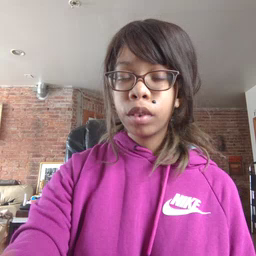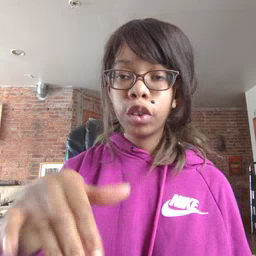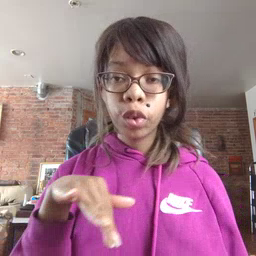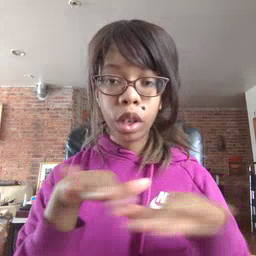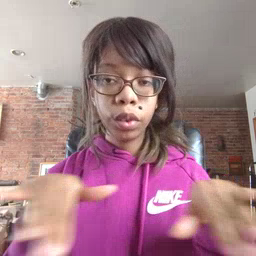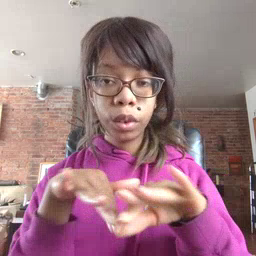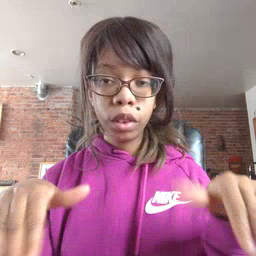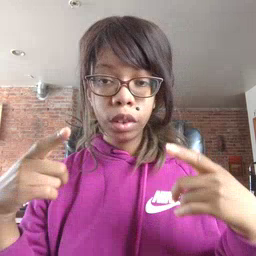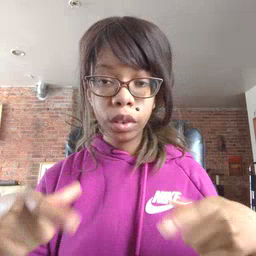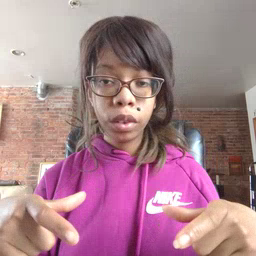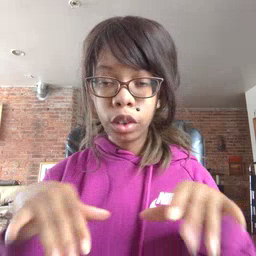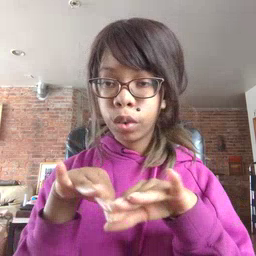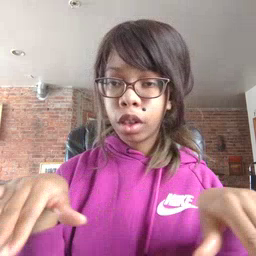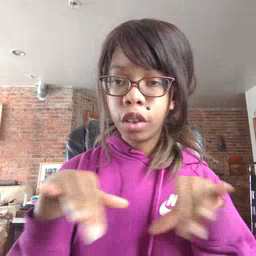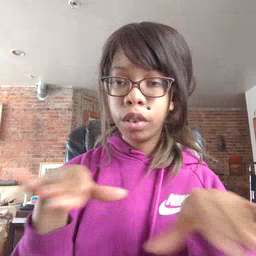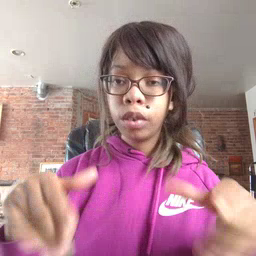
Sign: pool